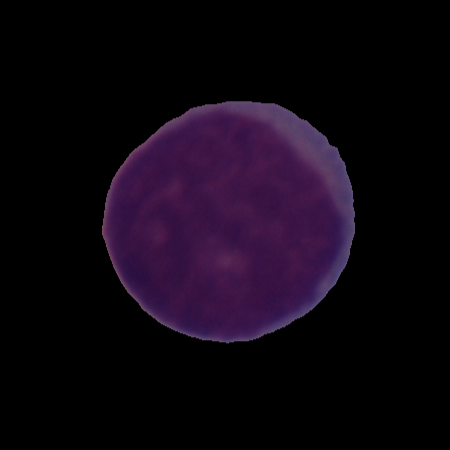
Label: cancer